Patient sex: M
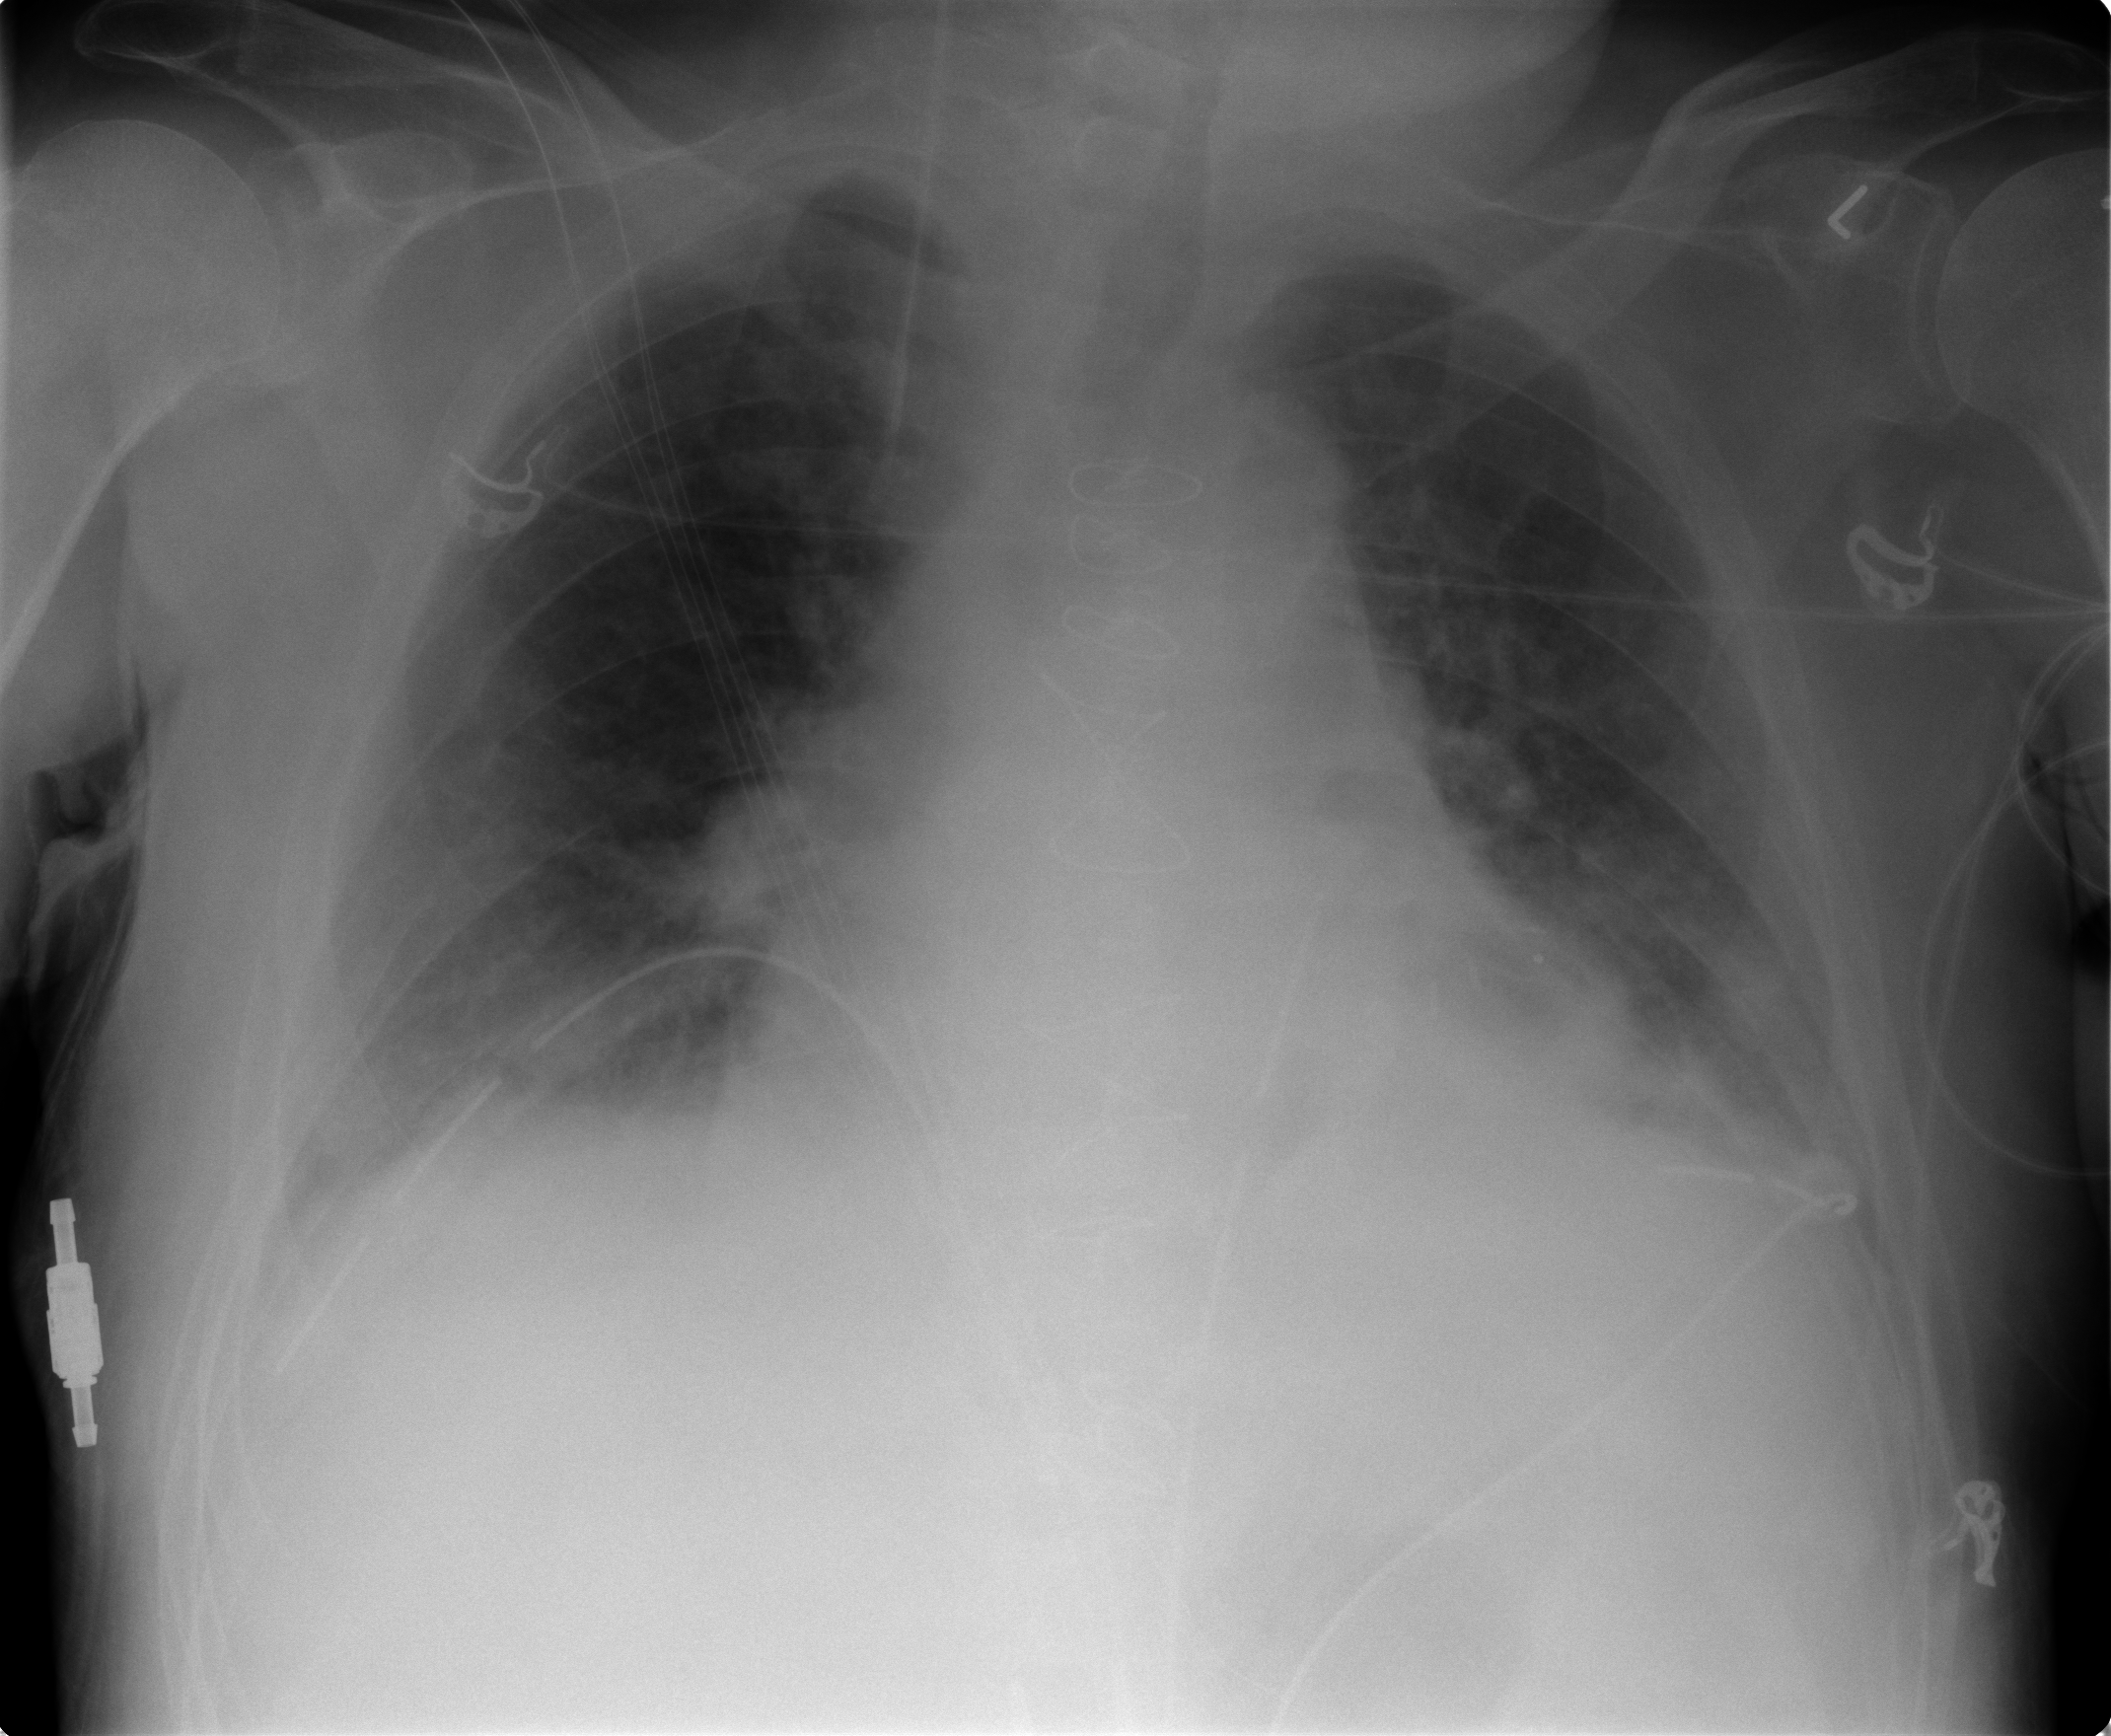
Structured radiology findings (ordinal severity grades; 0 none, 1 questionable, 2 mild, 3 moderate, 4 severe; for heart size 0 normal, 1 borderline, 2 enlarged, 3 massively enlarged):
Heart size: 2
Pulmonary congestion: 2
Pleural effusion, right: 1
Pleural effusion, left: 2
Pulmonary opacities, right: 0
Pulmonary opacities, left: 0
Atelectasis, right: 2
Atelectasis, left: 2